Interaction volume radius: 10 \u00c5
Interaction volume height: 45 \u00c5
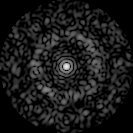
Disorder parameter: 0.8291